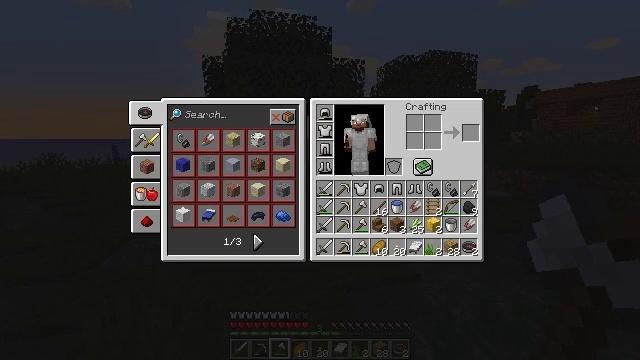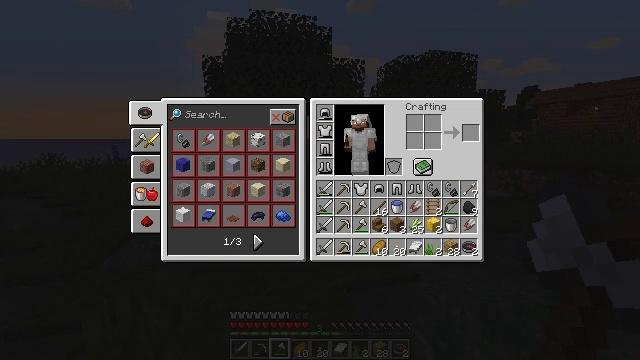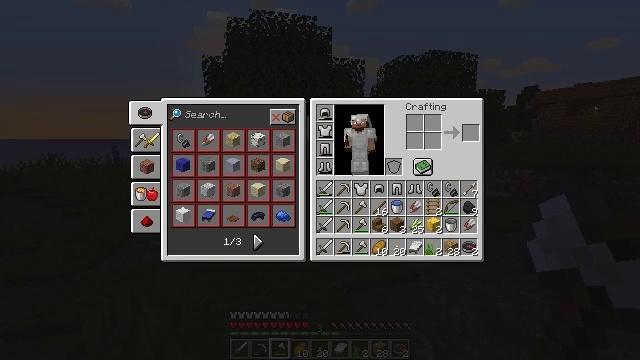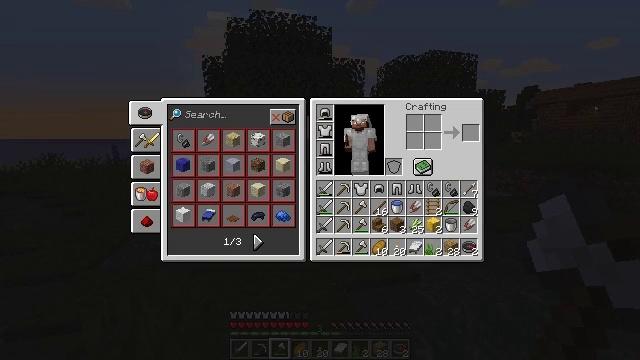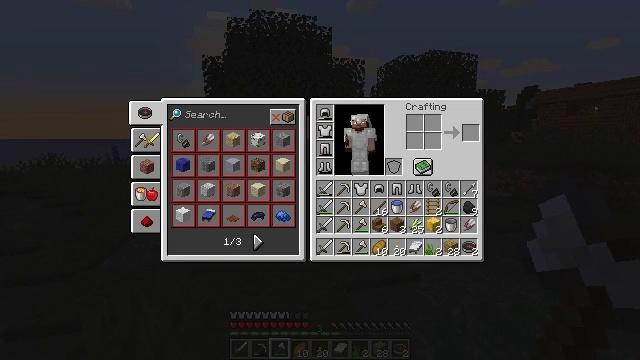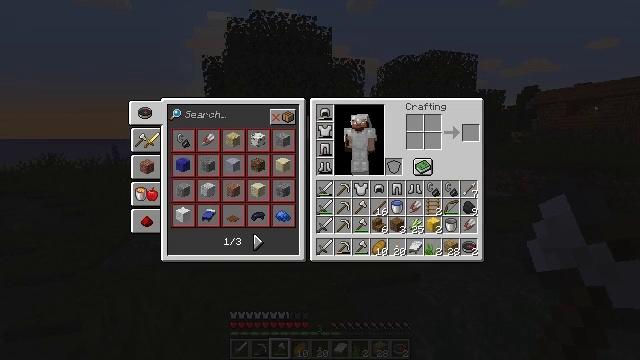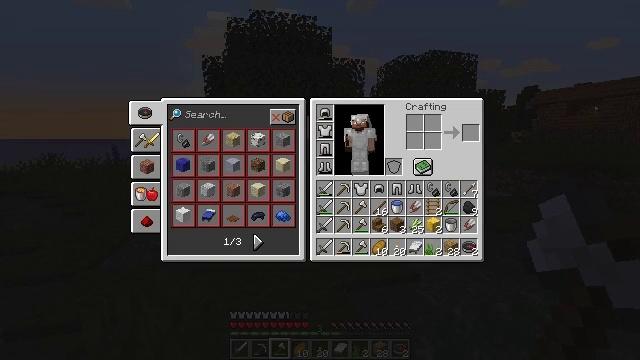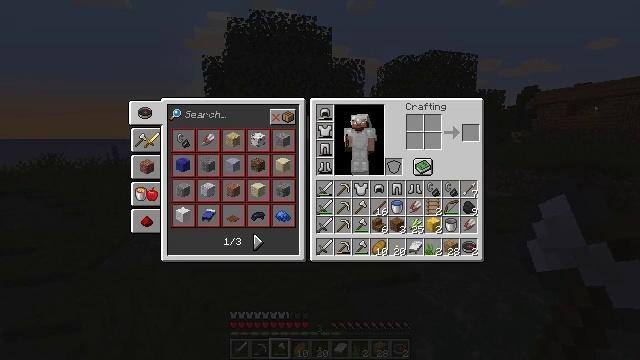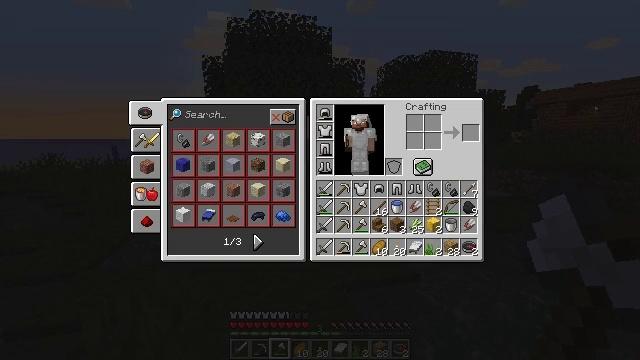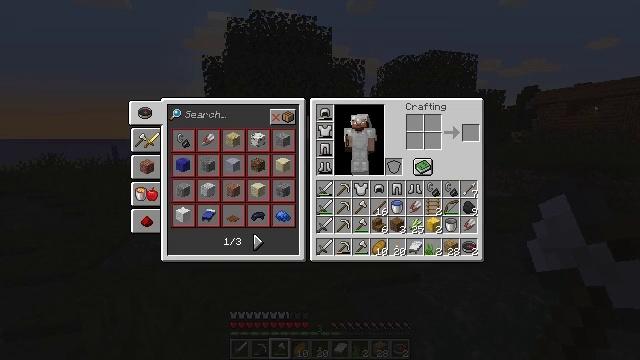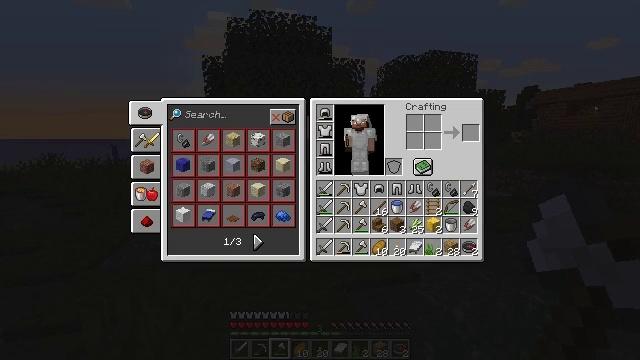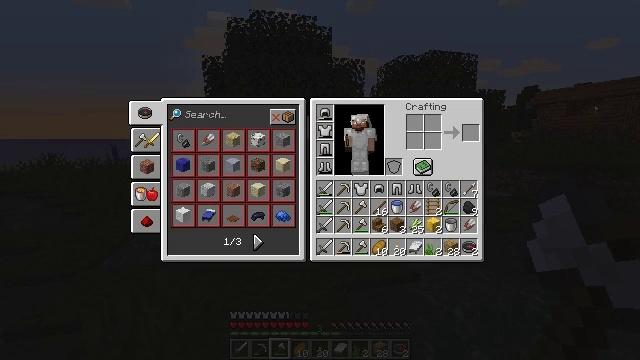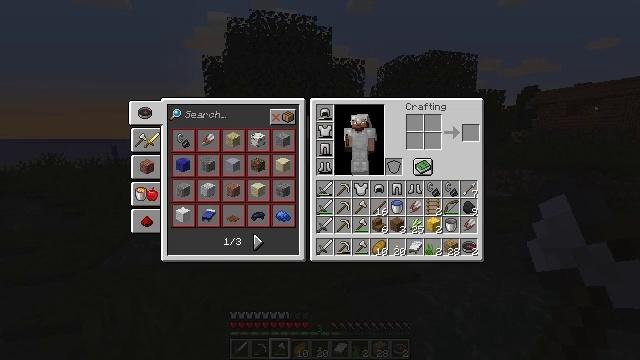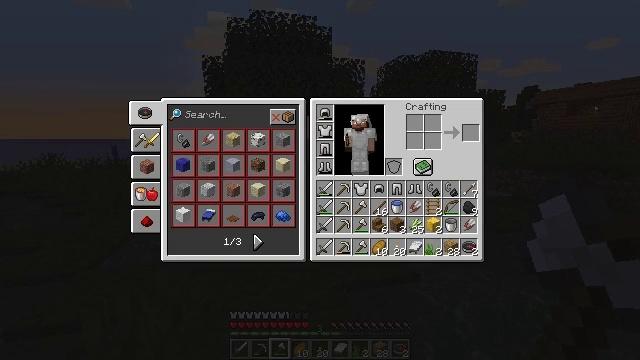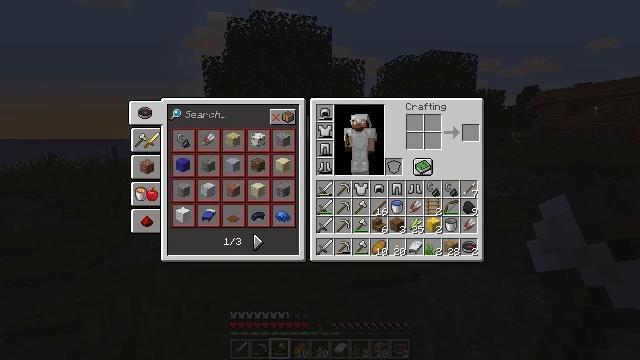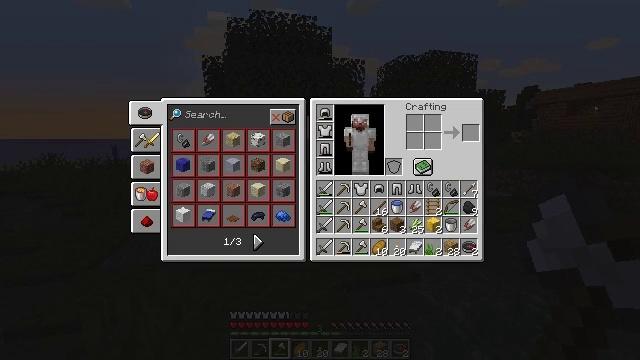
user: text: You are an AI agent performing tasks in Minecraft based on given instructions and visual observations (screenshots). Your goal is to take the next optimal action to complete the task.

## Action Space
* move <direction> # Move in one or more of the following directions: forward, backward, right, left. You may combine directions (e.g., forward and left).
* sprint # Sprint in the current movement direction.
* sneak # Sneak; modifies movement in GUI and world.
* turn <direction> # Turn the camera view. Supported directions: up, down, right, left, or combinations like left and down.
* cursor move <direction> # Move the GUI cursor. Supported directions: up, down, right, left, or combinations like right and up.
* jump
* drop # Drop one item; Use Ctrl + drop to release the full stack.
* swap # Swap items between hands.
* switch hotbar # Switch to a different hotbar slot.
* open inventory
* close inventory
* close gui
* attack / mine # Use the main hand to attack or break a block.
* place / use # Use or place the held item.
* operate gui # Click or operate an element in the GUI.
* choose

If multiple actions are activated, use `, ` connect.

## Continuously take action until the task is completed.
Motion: motion action
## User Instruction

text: Remove a ladder from the inventory.
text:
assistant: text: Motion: no_op
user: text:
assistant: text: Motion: no_op
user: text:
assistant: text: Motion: no_op
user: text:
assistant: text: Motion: no_op
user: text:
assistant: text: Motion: no_op
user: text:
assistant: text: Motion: no_op
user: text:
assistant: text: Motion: no_op
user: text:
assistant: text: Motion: no_op
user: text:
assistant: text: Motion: no_op
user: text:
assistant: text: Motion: no_op
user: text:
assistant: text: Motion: no_op
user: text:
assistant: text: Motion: no_op
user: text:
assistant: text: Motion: no_op
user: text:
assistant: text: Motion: turn right and down
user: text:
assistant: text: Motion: turn right and down
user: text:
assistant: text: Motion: turn right and down
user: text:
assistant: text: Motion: no_op
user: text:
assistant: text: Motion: no_op
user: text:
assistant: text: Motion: no_op
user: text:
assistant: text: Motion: no_op
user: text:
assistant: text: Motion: no_op
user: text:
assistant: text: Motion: no_op
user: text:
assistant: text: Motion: turn left and down
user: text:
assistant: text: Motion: turn left
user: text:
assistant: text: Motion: no_op
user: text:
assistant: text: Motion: no_op
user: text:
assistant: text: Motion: no_op
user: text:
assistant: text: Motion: no_op
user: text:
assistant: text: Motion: no_op
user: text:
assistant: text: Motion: no_op